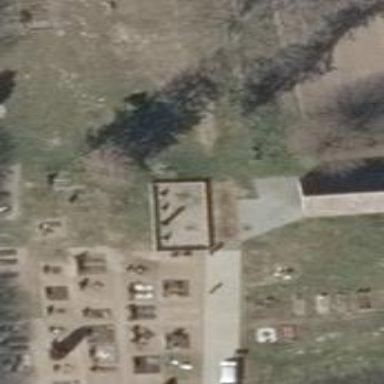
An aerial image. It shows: Graveyard.